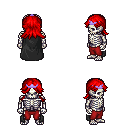
a pixel art fantasy rpg character, male body template, skeleton, black cape, red pants, red loose hair, purple tiara, four views (front, back, left, right), 2x2 character sprite sheet, small pixel art, hard edges, no anti-aliasing